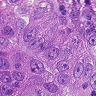
Metastatic tissue present: yes